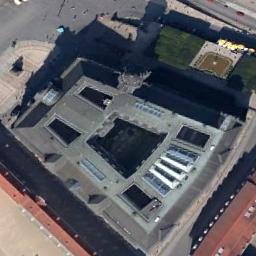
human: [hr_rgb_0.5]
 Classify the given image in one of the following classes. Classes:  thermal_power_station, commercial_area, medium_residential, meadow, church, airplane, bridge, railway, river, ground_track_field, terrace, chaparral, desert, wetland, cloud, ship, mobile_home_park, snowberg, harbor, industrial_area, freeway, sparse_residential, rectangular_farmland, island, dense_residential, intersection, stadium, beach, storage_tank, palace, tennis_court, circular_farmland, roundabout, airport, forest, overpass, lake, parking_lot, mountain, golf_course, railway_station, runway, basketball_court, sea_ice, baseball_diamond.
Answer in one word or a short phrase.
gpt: church